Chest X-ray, PA view. Patient: 26 years old, sex M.
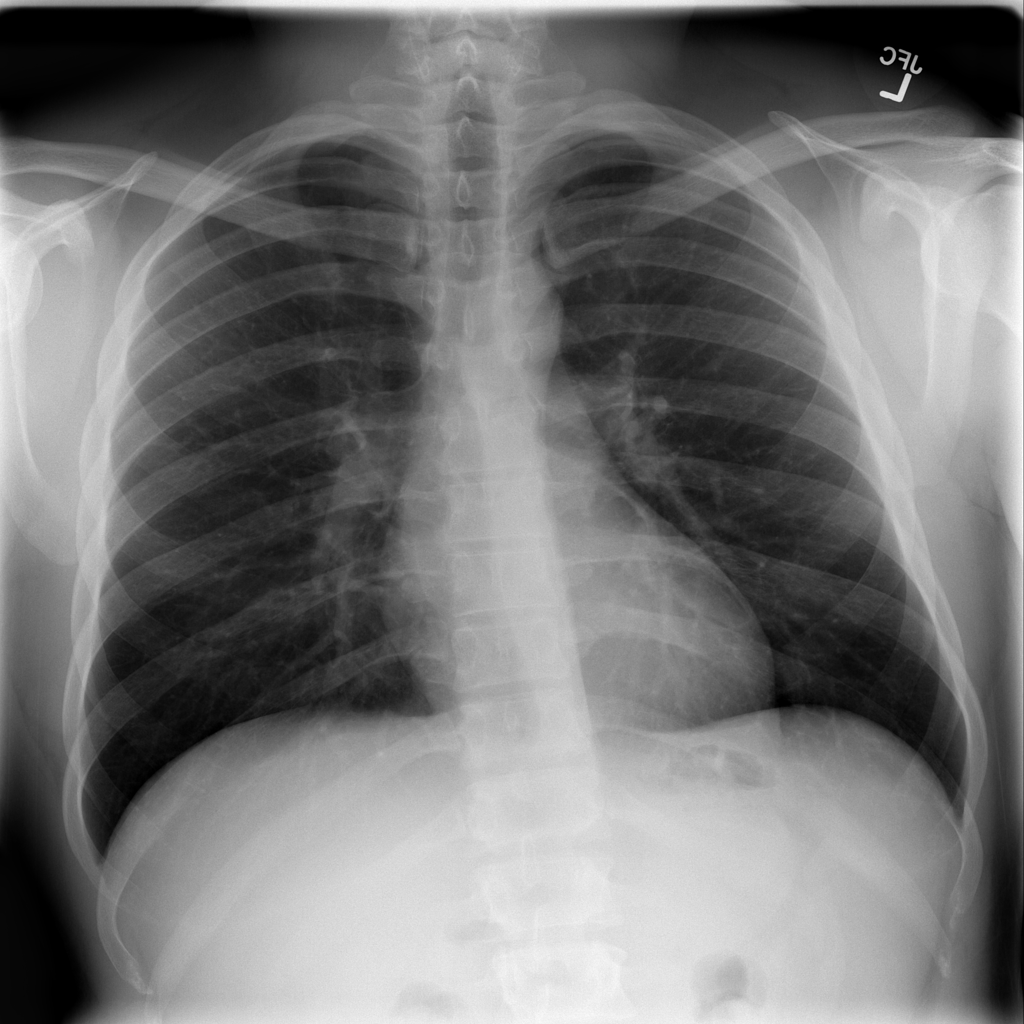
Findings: No Finding